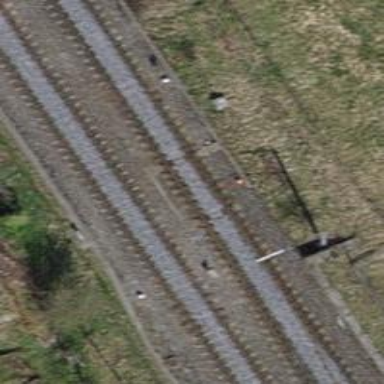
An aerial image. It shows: Railway switch.